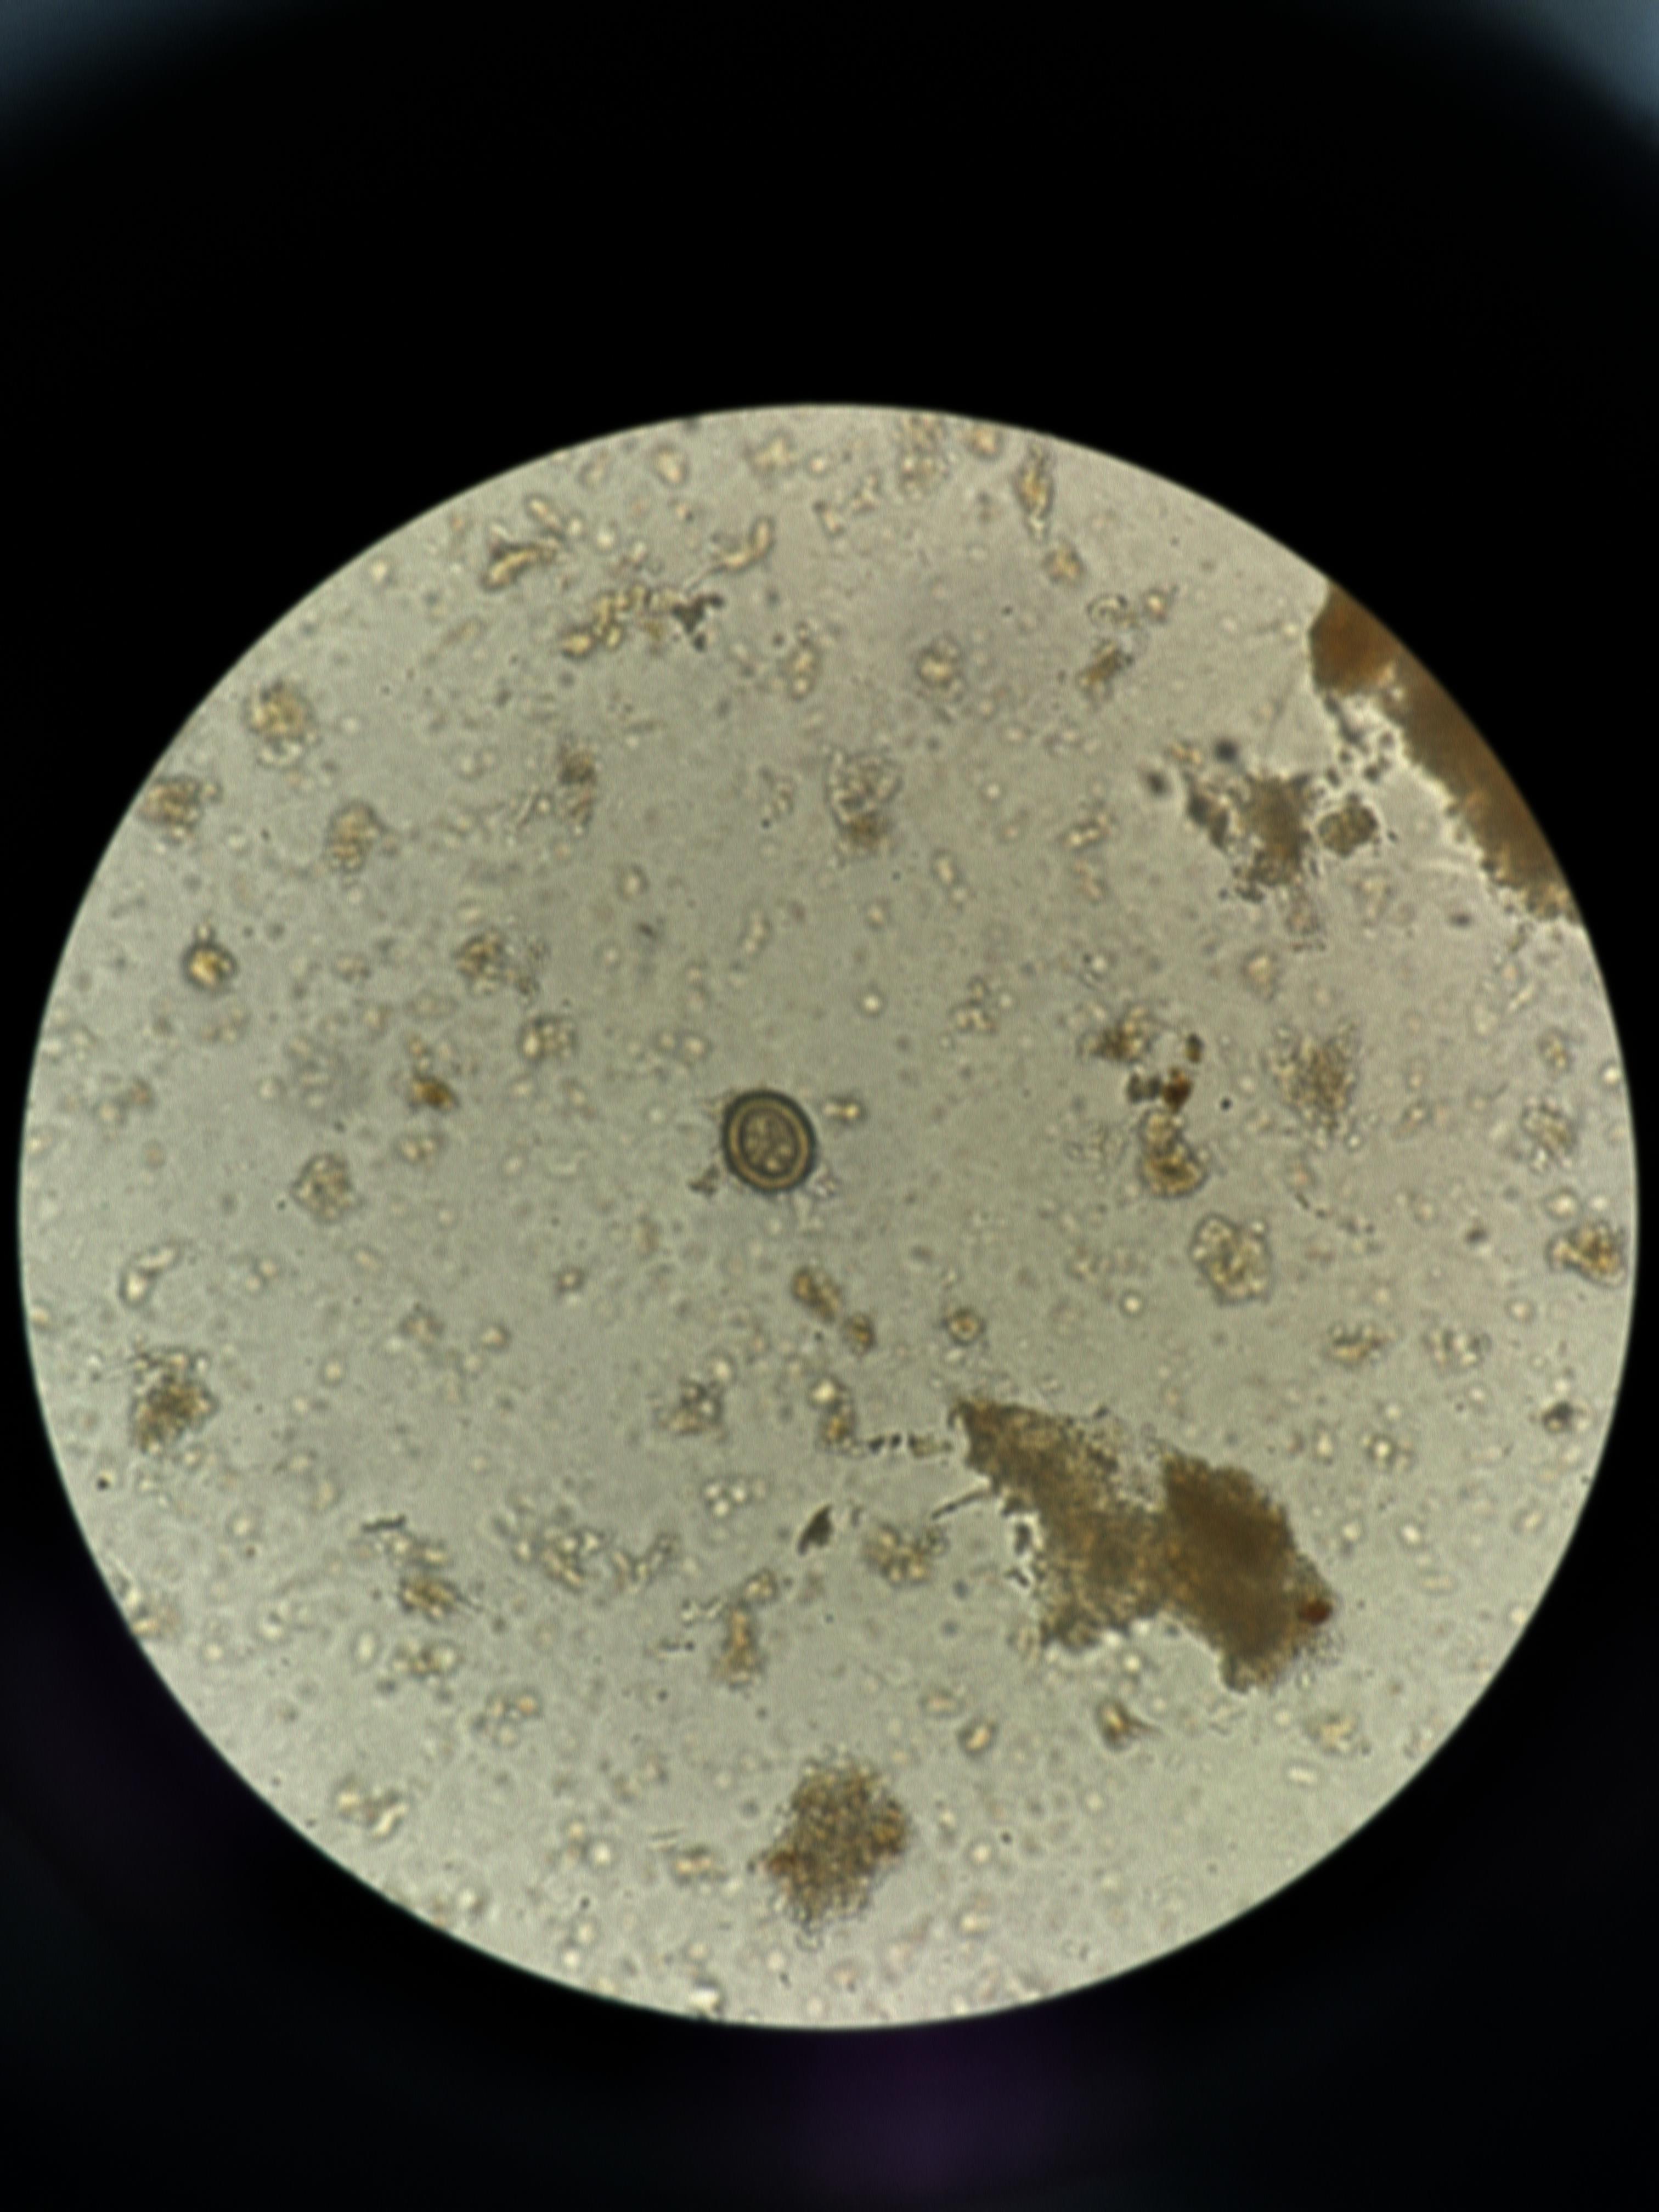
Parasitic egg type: Taenia spp. egg